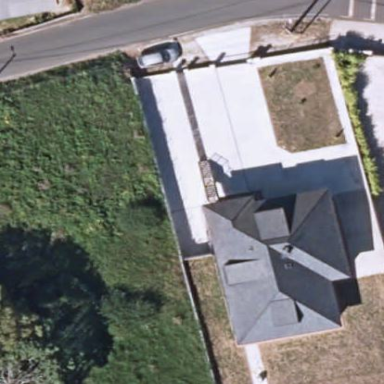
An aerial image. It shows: Simple and straightforward house.